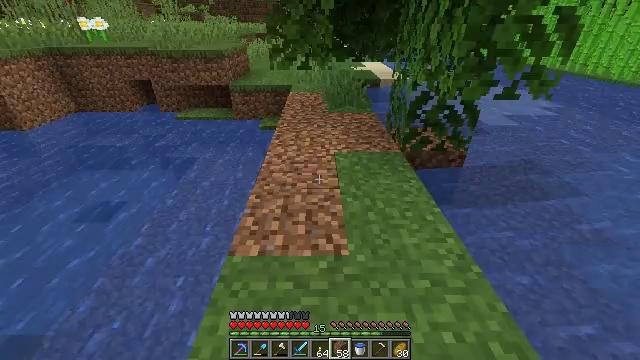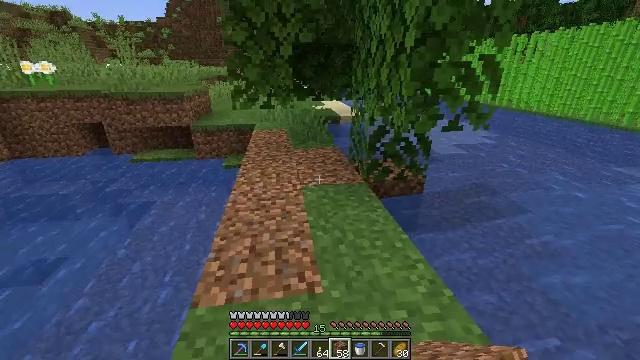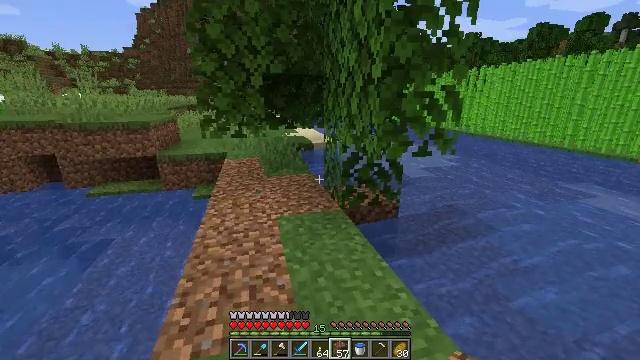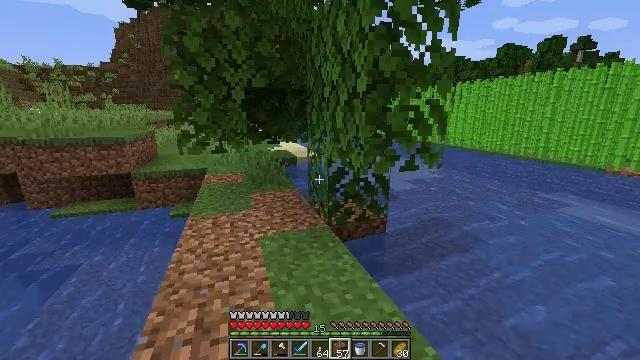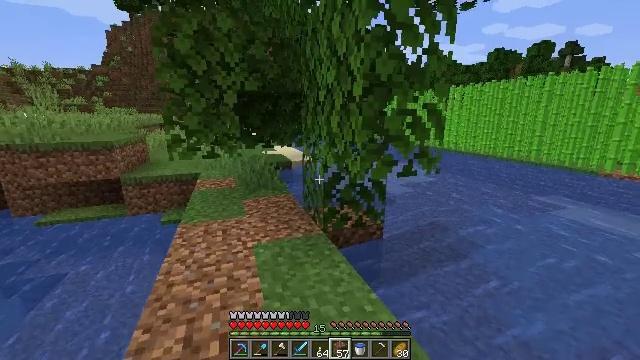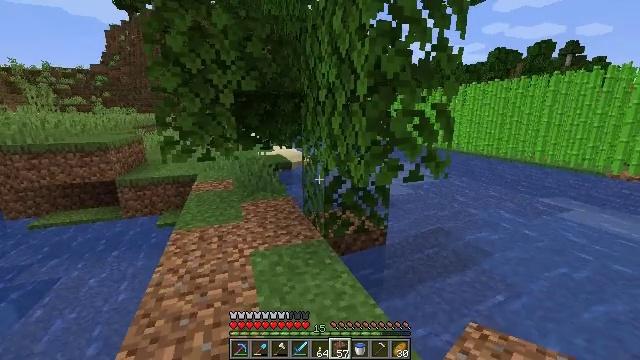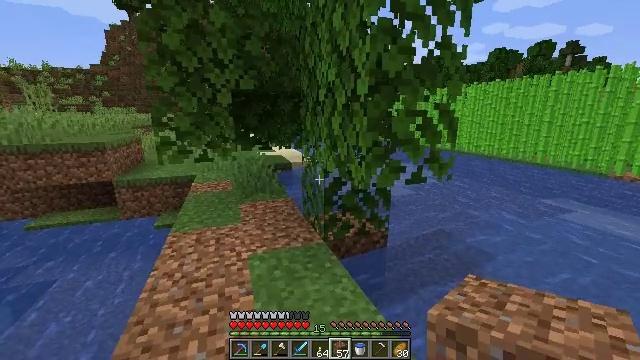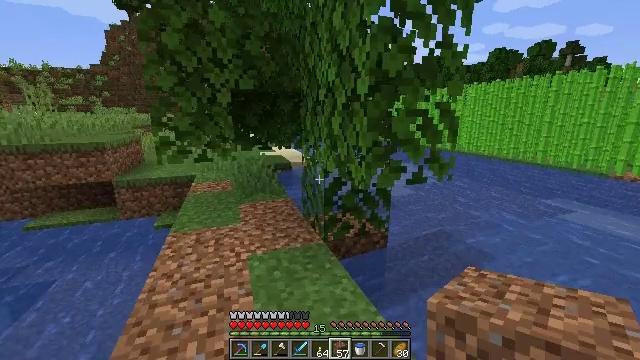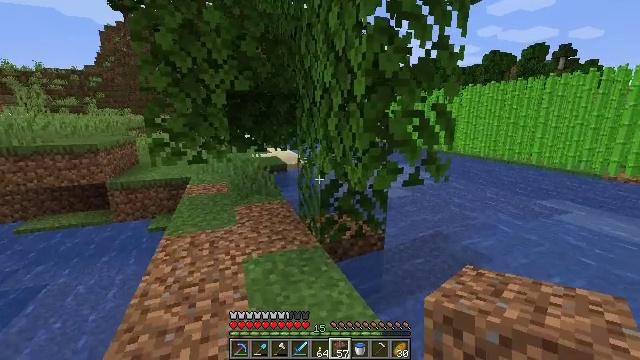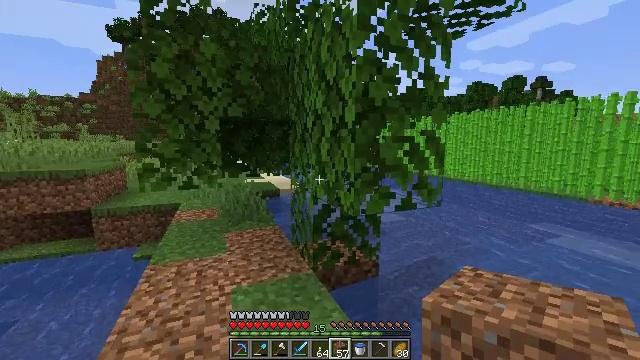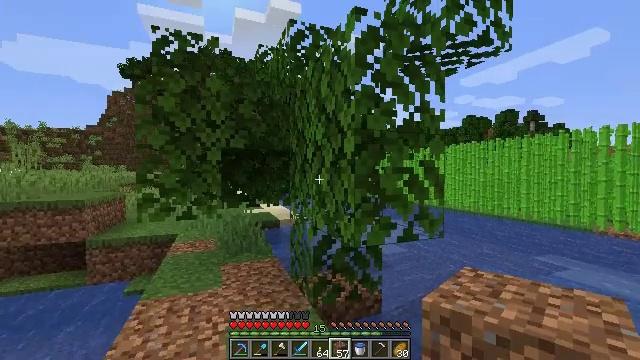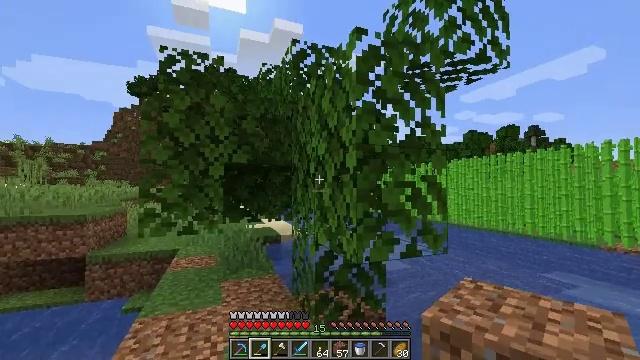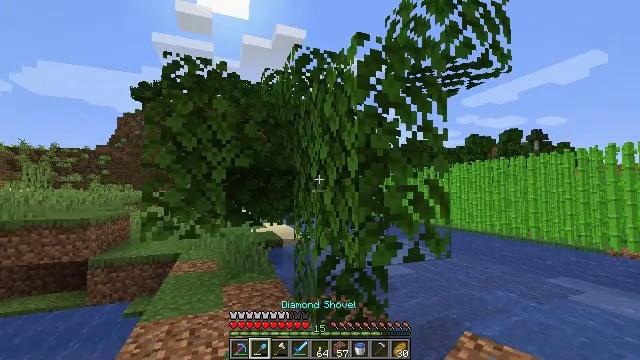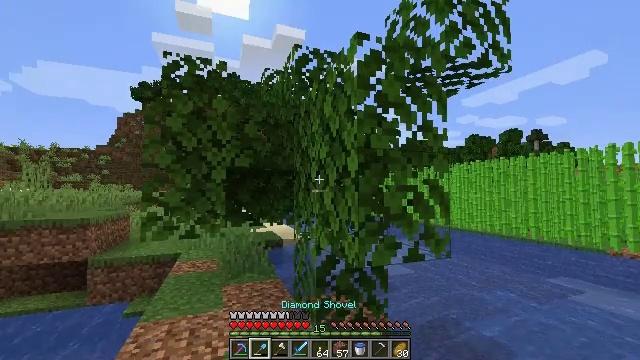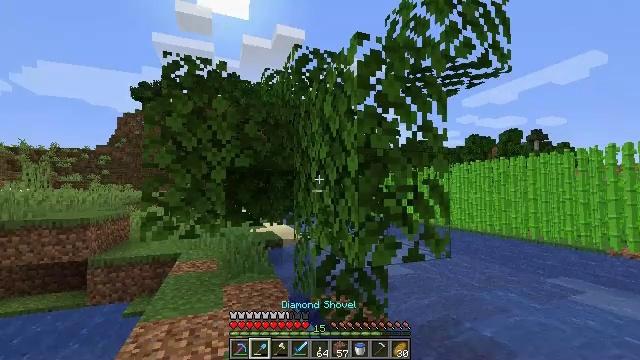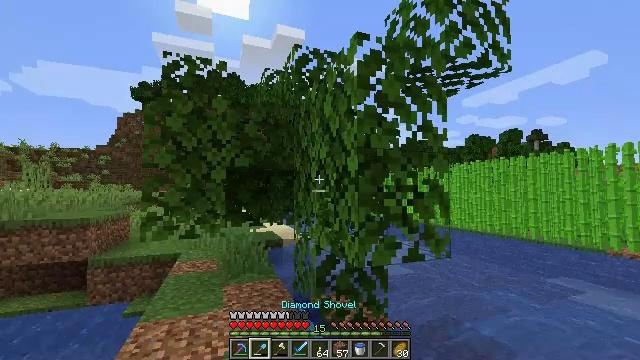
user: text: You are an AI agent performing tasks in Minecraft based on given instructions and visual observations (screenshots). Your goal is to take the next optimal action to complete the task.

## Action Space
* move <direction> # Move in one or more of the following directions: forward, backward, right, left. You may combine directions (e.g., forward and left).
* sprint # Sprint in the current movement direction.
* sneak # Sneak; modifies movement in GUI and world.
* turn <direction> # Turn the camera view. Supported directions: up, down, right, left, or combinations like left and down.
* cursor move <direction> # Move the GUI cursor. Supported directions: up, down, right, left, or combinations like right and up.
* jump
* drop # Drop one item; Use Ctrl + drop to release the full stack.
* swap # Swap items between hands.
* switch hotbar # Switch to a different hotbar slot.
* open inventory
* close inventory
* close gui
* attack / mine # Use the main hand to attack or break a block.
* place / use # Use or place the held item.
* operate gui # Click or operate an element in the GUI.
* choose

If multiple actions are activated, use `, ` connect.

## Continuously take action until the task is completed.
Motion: motion action
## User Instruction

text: Remove oak leaves from branches.
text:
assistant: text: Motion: turn right and up
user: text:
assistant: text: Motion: move forward, turn right and up
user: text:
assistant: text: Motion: move forward, turn right and up
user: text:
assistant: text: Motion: move forward, turn right
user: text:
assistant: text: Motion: no_op
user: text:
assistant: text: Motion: no_op
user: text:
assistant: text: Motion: no_op
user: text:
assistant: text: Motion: no_op
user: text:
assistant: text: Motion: turn right and up
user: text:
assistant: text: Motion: turn up
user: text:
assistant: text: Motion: turn up, switch to hotbar 2
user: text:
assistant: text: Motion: switch to hotbar 2
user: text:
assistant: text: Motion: attack / mine
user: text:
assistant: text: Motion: attack / mine
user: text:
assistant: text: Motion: attack / mine
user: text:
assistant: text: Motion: attack / mine
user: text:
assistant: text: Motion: attack / mine
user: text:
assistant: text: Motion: attack / mine
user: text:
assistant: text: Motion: attack / mine
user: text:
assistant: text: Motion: attack / mine
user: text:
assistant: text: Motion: attack / mine
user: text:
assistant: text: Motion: attack / mine
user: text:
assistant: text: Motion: attack / mine
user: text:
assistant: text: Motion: move forward, attack / mine
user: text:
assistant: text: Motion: move forward, attack / mine
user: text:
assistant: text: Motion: move forward, attack / mine
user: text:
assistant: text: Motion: move forward, attack / mine
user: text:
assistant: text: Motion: turn down, attack / mine
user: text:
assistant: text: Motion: turn down, attack / mine
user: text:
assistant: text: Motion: turn down, attack / mine